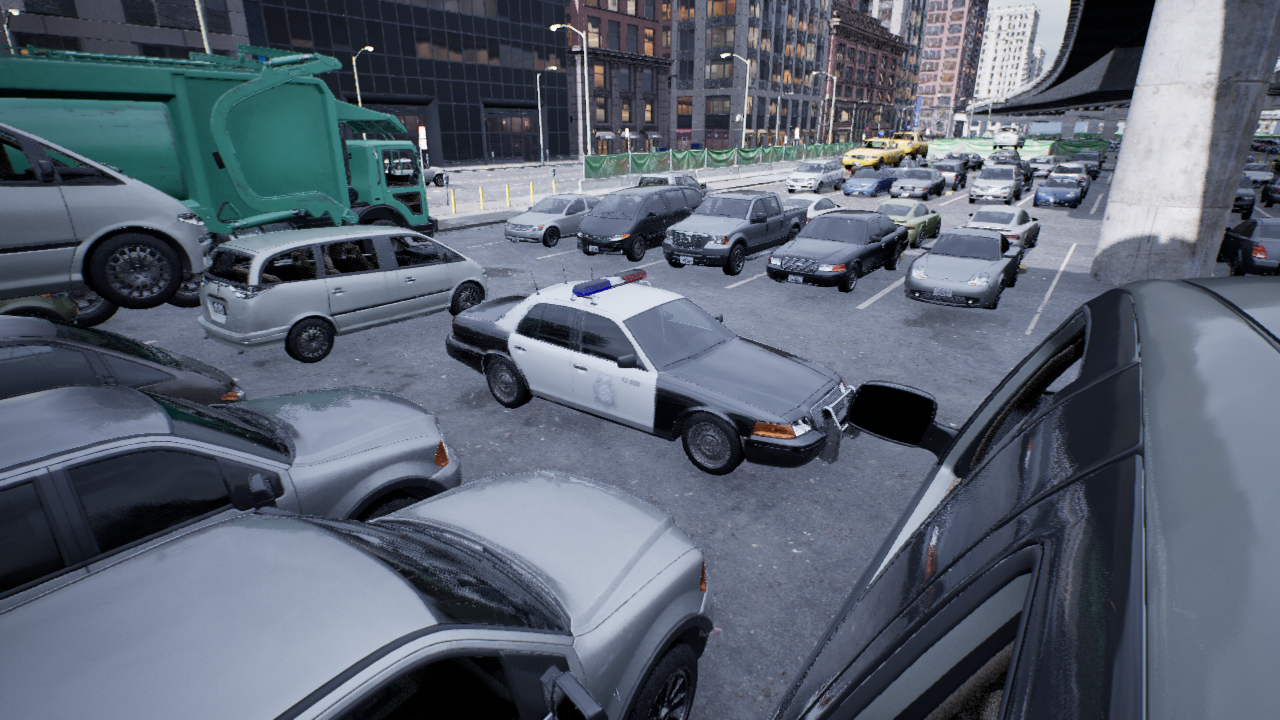
Venue: arterial
Lighting: overcast
Vehicle rig: sedan